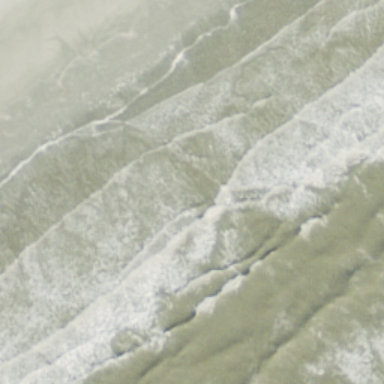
This is a beach with blue sea and sand .